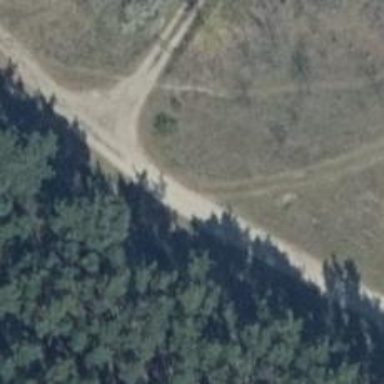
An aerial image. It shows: Sandy driveway used as service road.